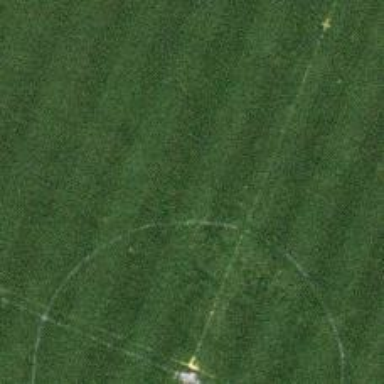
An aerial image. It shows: Soccer field.